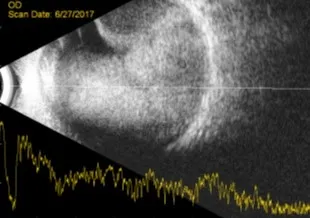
B-scan ultrasound of the left eye showing a multilobulated vitreous mass occupying practically the entire ocular globe with associated superior choroidal detachment.
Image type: ophthalmic_imaging (b_scan)